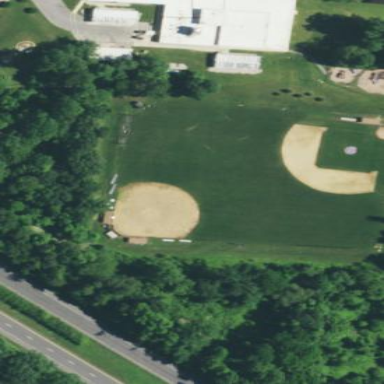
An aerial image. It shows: Baseball pitch for leisure land.